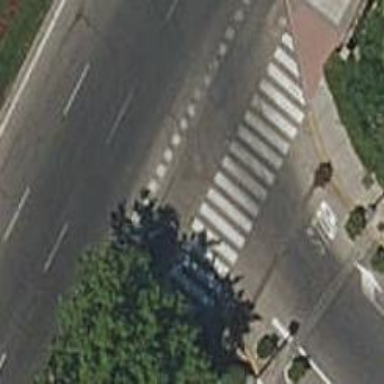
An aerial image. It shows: Asphalt footway with uncontrolled zebra crossing.